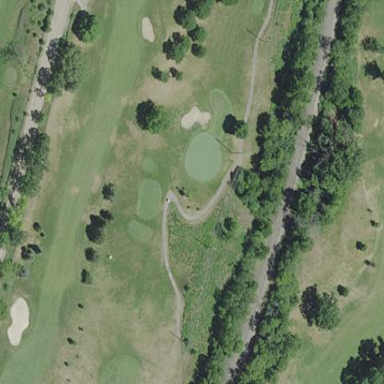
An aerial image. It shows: Grassy area designated as golf fairway.